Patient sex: M
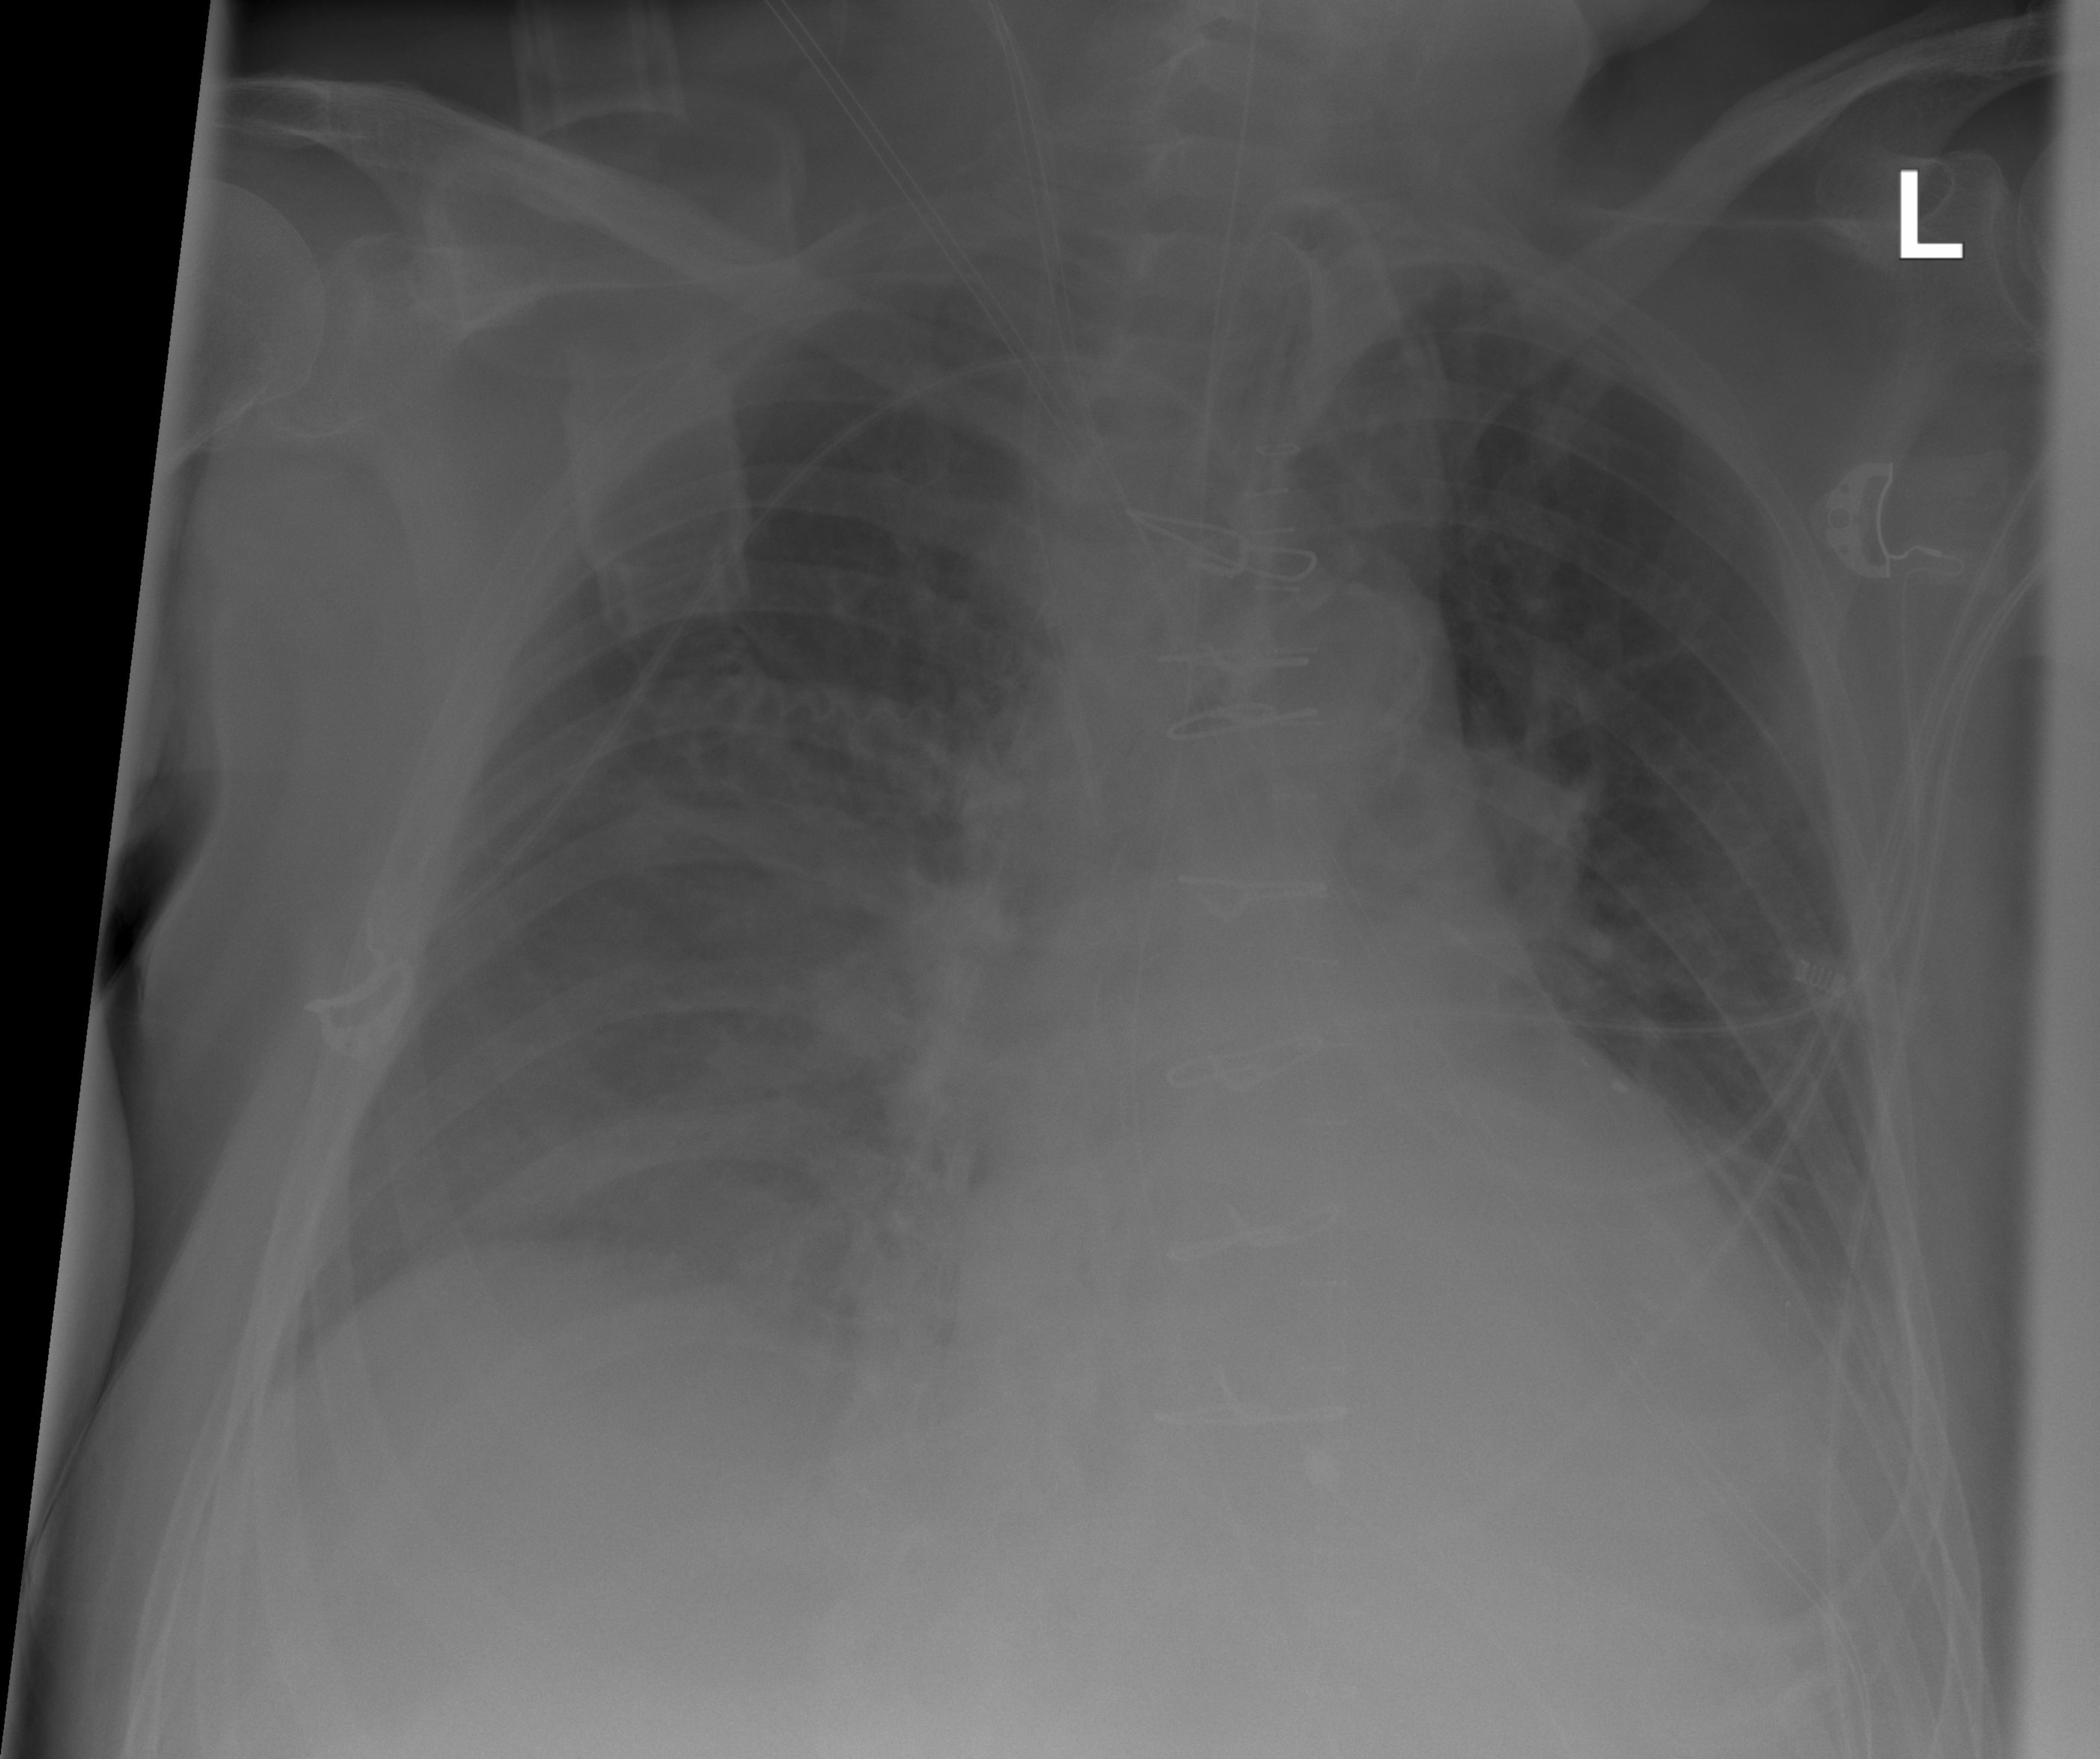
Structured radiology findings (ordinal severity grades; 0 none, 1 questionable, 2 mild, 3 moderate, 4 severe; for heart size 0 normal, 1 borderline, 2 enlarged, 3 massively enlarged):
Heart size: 0
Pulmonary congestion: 0
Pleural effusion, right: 2
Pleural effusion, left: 0
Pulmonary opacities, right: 0
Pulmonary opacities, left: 0
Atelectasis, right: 0
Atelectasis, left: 0